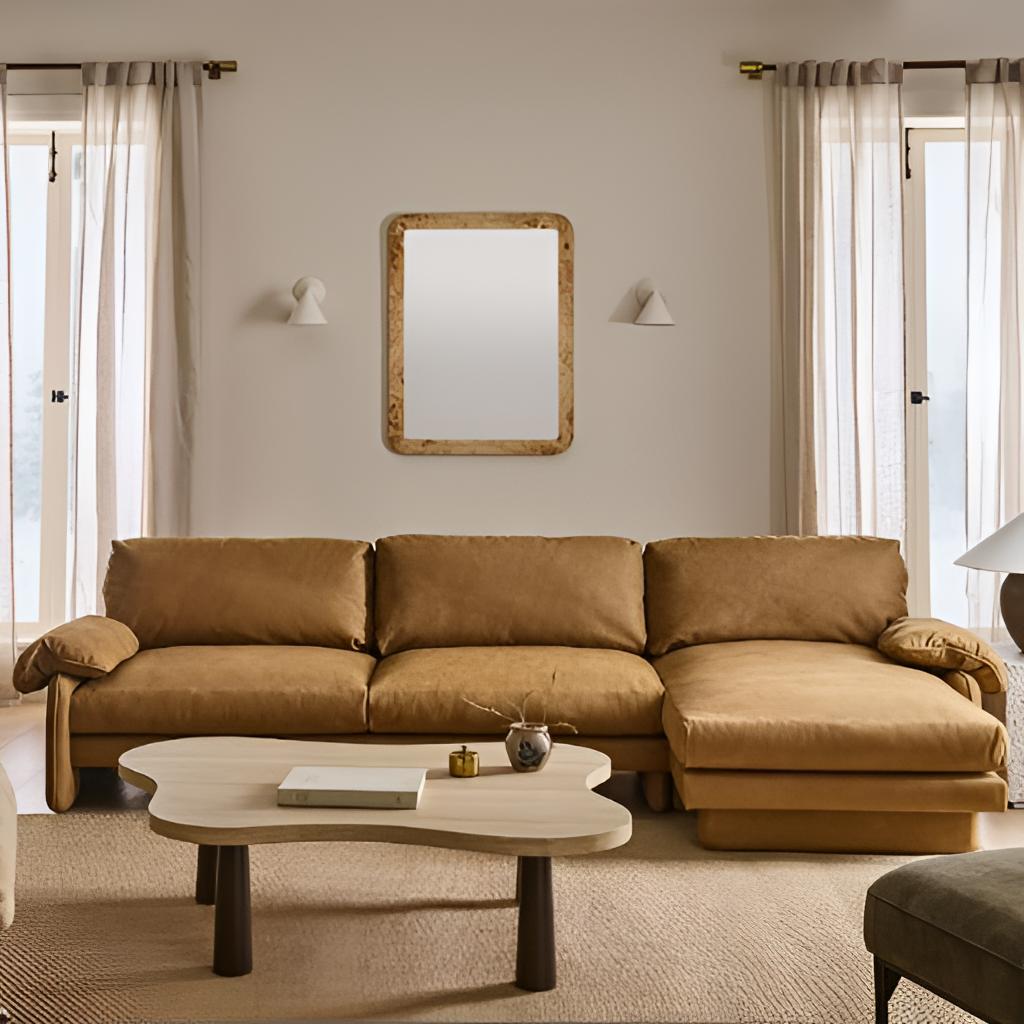
brown suede sectional sofa, living room, paint wallpaper, with solid pattern, modern, carpet flooring, with woven pattern pattern